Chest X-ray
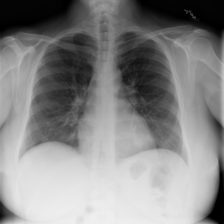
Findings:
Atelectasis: negative
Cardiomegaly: negative
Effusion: negative
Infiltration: negative
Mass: negative
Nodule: positive
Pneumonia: negative
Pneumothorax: negative
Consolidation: negative
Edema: negative
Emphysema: negative
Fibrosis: negative
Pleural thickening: negative
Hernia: negative